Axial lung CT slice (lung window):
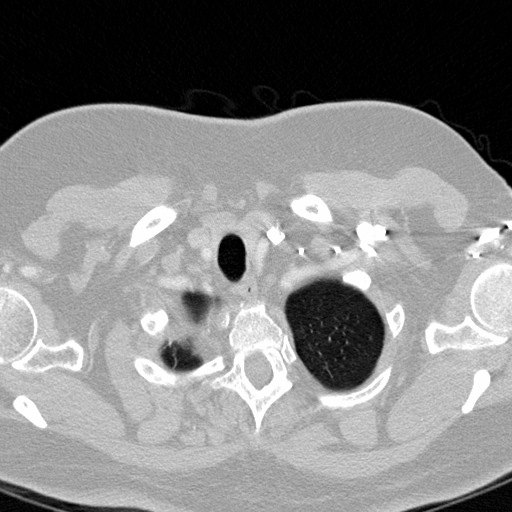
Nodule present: no